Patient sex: M
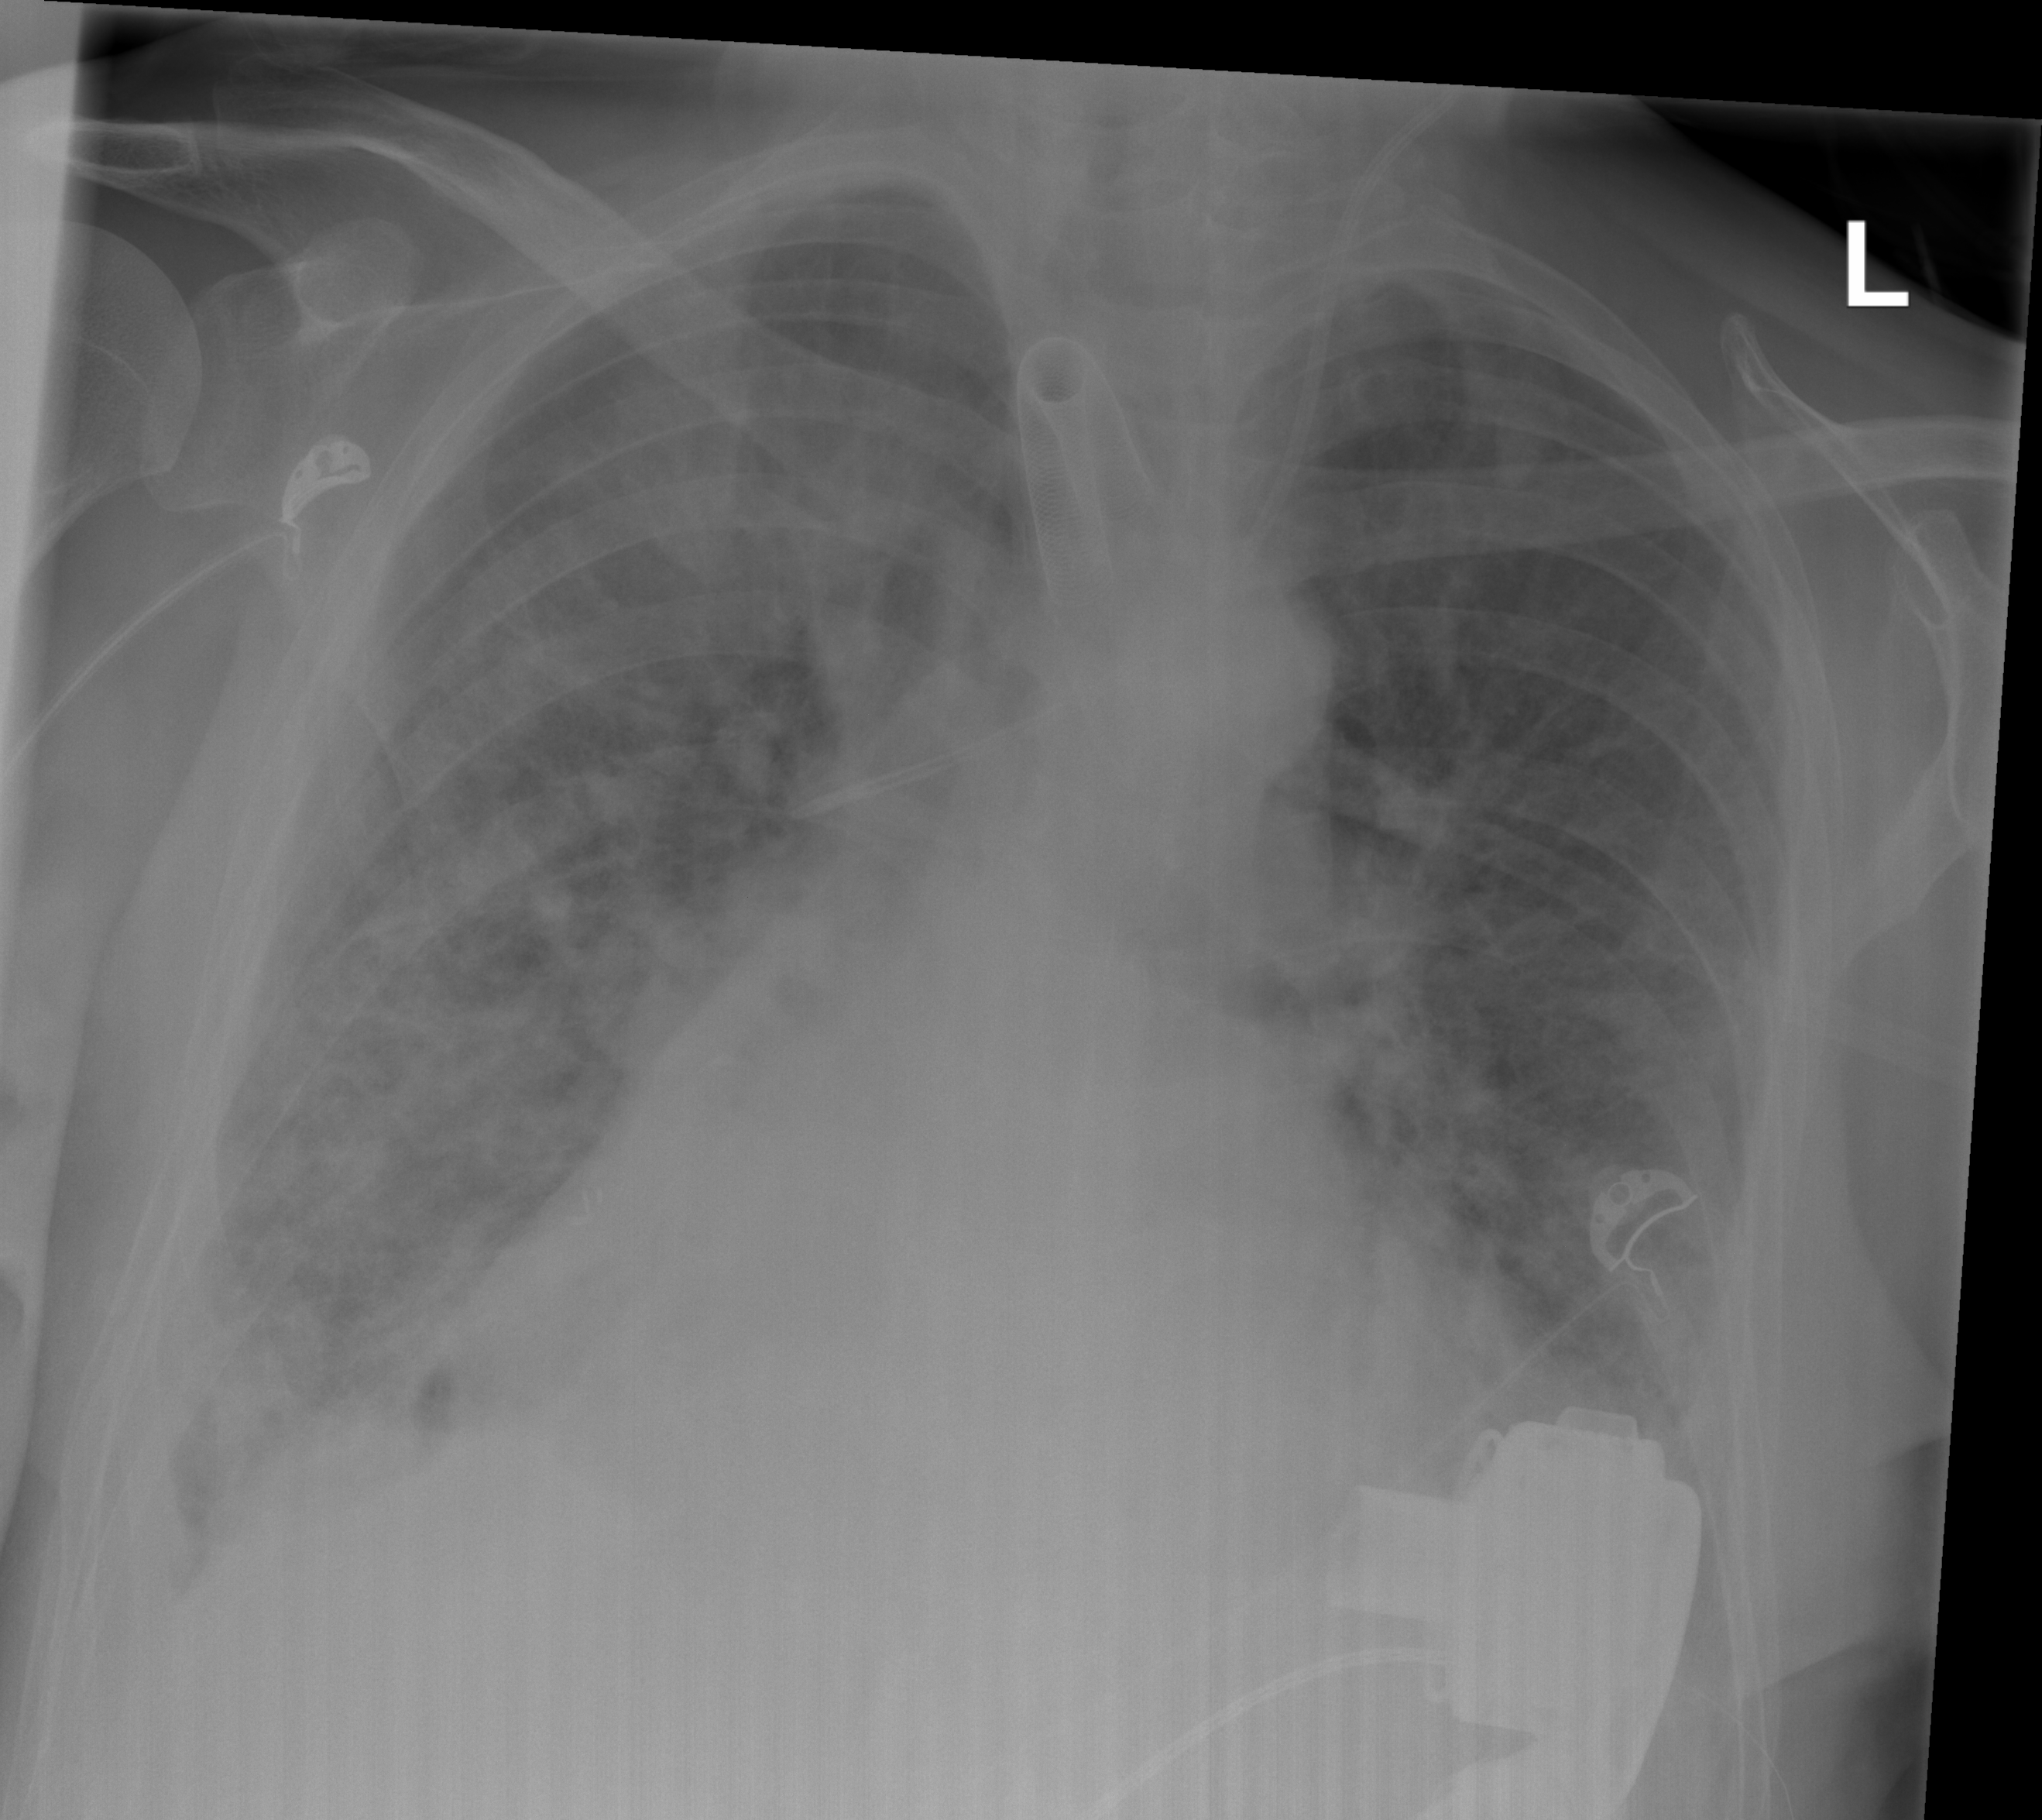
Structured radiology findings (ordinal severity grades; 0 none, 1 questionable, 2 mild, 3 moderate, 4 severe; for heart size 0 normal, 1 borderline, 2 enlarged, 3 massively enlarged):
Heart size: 3
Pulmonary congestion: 2
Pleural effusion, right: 2
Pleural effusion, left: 2
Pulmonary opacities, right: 3
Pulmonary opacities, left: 2
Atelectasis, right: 2
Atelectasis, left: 2